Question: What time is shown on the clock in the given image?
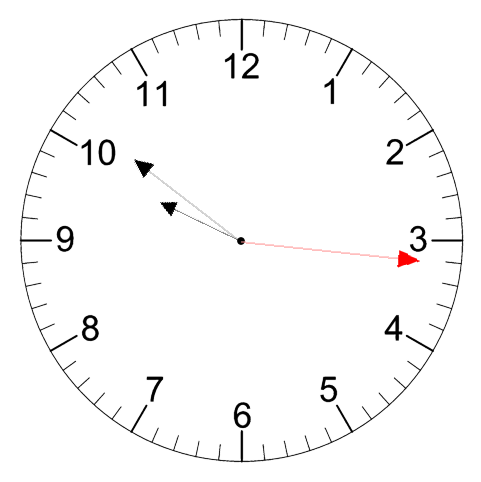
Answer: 09:51:16